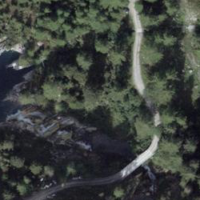
EUNIS habitat code: 43
Species observed at this site:
Chamaenerion angustifolium
Erebia aethiops
Vanessa atalanta
Periparus ater